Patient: sex M, age 35
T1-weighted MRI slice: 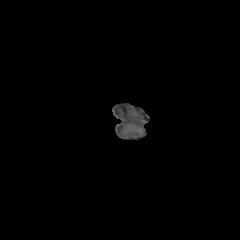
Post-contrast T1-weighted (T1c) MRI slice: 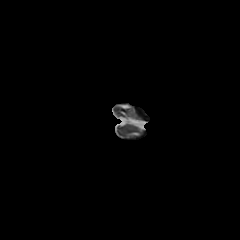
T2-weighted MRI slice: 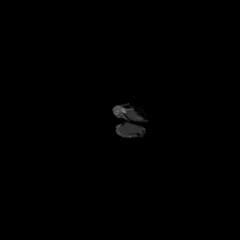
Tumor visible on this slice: no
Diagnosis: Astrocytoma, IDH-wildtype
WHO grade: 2